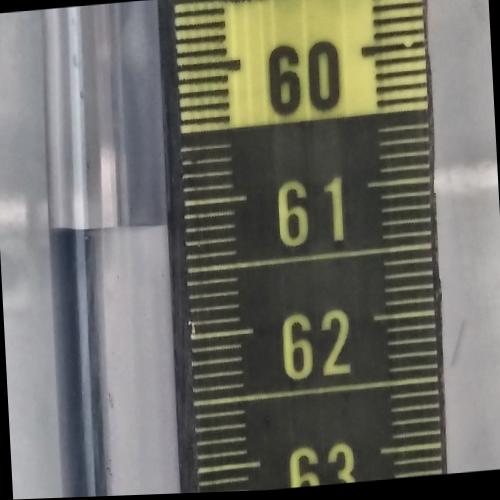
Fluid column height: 61.1 cm